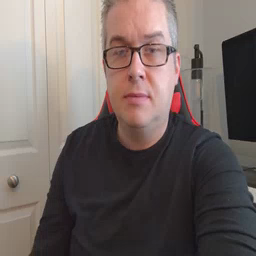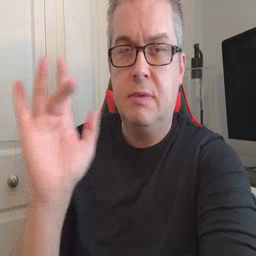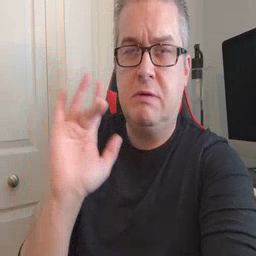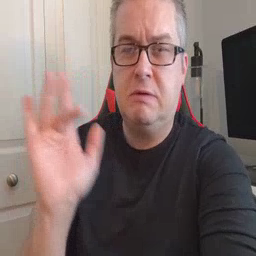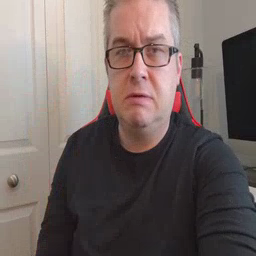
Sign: yucky